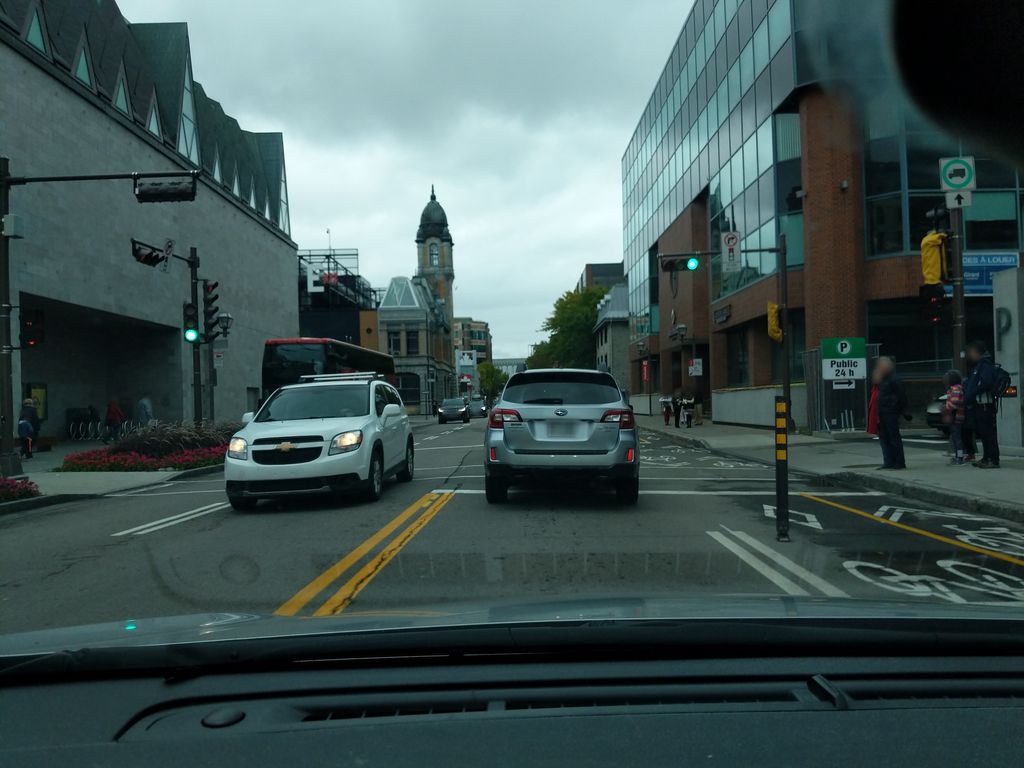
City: quebec_city